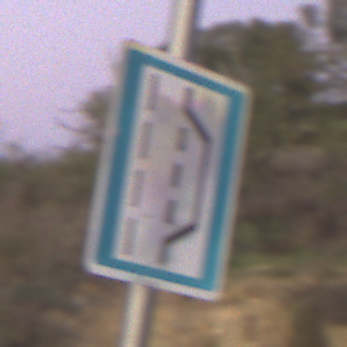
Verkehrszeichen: NothalteUndPannenbucht
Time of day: Dawn
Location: Outdoor (RoadRail)
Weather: Clear
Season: NotSpecified
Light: Natural